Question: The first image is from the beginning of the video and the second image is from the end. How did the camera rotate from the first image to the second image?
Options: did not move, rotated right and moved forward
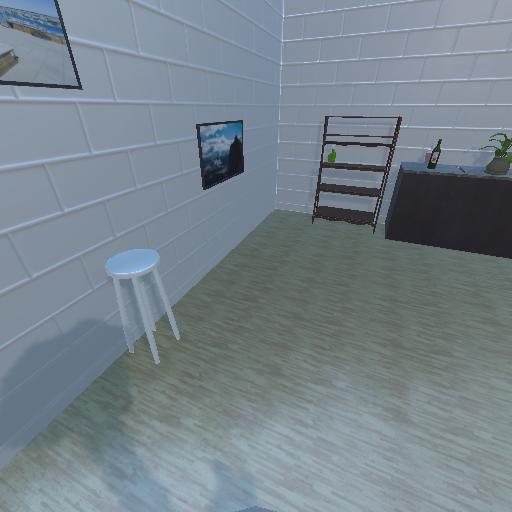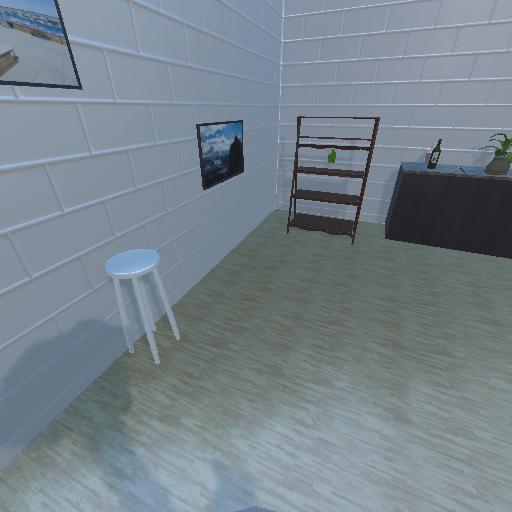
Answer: did not move